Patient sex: F
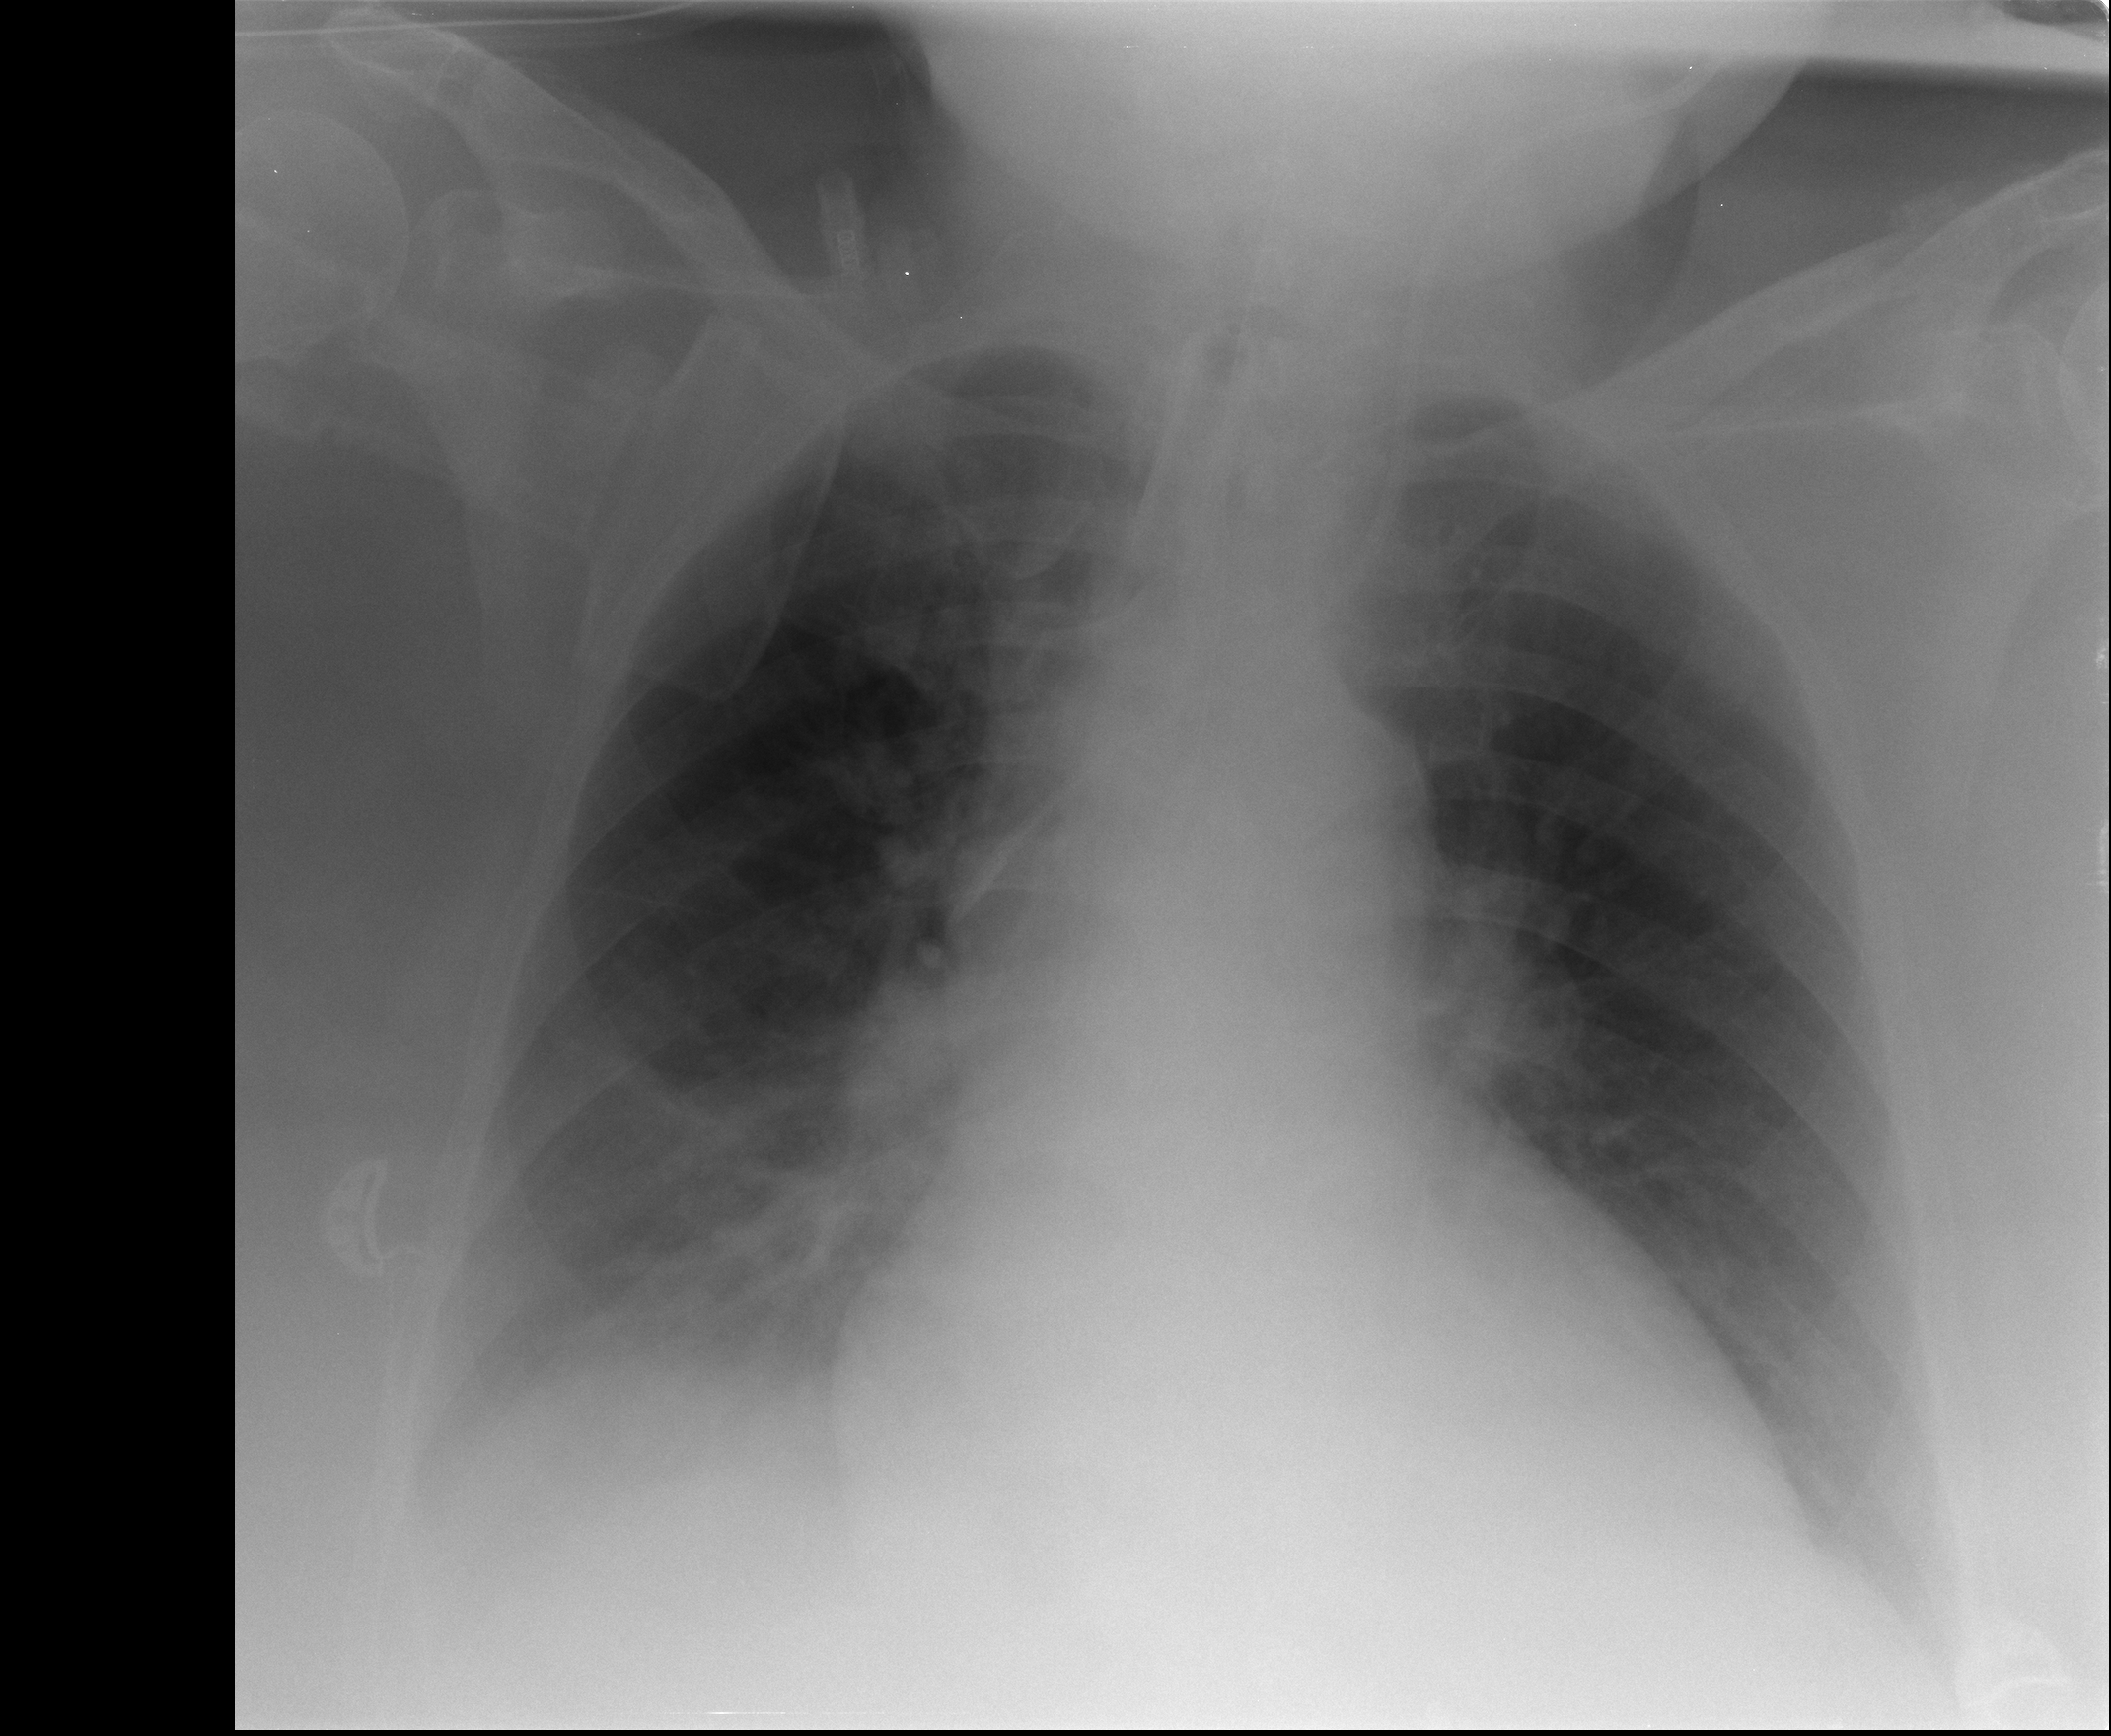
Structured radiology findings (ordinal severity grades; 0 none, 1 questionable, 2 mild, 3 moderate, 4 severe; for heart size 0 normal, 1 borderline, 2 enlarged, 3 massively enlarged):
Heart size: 2
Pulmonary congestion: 0
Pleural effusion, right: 2
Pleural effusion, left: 0
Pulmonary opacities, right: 0
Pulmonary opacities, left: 0
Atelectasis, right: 3
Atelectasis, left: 3